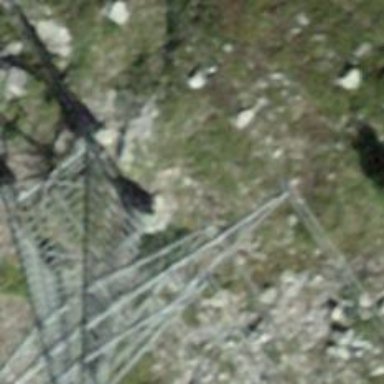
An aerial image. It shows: Power tower.